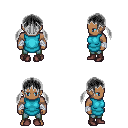
a pixel art fantasy rpg character, male body template, human, dark skin, teal tunic, teal pants, gray twin-tailed hairstyle, white cloth bandages, maroon shoes, four views (front, back, left, right), 2x2 character sprite sheet, small pixel art, hard edges, no anti-aliasing